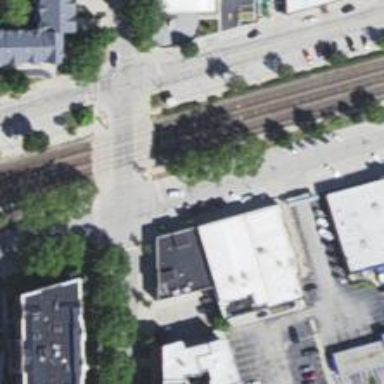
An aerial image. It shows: Railway crossing.